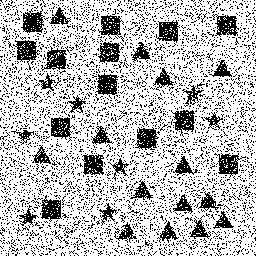
Squares: 14
Triangles: 14
Stars: 8
Total shapes: 36